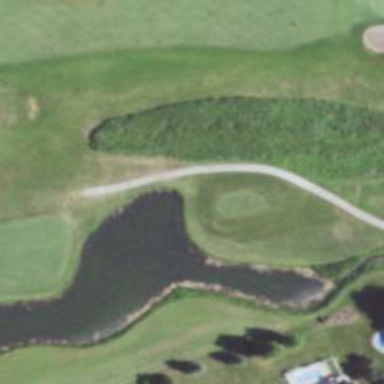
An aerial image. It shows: Path for both road and golf.